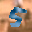
Label: 5